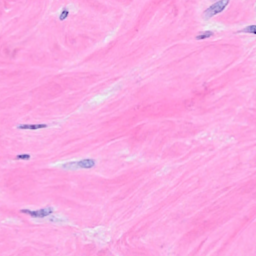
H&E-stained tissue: Breast